Question:
I am working on an application, in which I need to implement navigation drawer. We have two different ways of implement navigation drawer in android as shown in attached screen shots :
In first way the sliding list is over main content. In second type, sliding list becomes visible and make main content to slide left to right with Navigation Drawer list.
I goggled a lot about this and only got solution of first type. I want to implement Navigation drawer like second type in attached screenshot. So please tell me what changes I need to make.
Thanks.
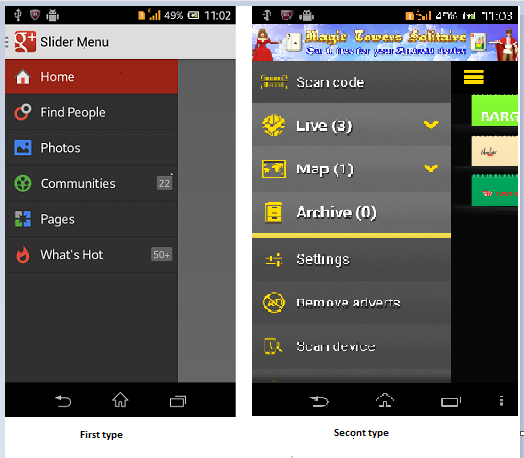
Answer: For the first case google's official Navigation Drawer is there.
And for the second case there's a third party library on github.
here's the link: <URL>
Also I feel you've to use ActionBarSherlock (again a third party library) in order to implement the second case.
Moreover the google's drawer method is the recommended one as it supports a stable action bar, from where you can choose items even when the drawer is open. Also the design + app flow is slick and faster in this case as compared to the third party lib.